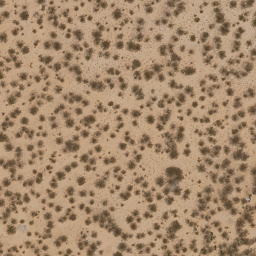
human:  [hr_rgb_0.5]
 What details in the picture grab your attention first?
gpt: chaparral